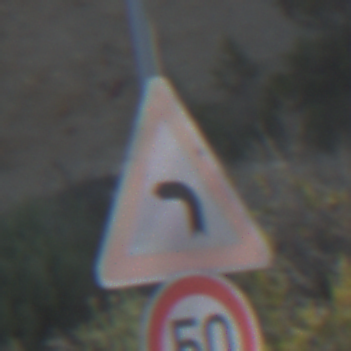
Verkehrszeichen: KurveLinks
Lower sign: Geschwindigkeit50
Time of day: MorningAfternoon
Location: Outdoor (Nature)
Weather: Clear
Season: NotSpecified
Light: Natural